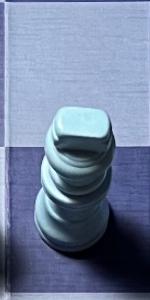
Label: King_White